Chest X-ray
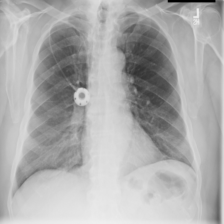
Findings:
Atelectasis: negative
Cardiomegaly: negative
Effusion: negative
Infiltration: negative
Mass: negative
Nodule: negative
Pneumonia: negative
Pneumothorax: negative
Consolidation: negative
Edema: negative
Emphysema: negative
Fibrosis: negative
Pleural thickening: negative
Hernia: negative